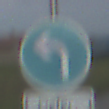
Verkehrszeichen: VorgeschriebeneFahrtrichtungLinks
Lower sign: BesondereFahrzeugeUndTransportgueter5
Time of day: SunriseSunset
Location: Outdoor (Nature)
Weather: PartlyCloudy
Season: NotSpecified
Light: Natural